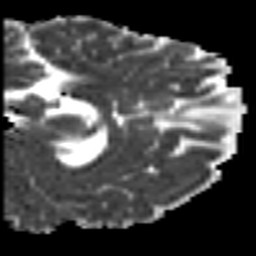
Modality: MD
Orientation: sagittal
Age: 19
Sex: female
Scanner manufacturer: siemens
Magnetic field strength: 3 T
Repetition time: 7 s
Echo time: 0.0926 s